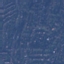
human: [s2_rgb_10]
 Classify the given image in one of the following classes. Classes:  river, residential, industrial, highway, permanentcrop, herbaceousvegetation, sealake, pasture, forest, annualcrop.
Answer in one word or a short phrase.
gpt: Residential